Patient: sex M, age 66
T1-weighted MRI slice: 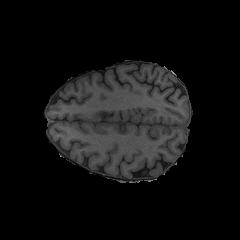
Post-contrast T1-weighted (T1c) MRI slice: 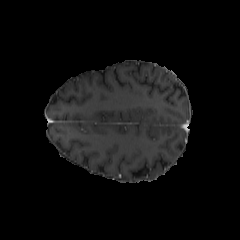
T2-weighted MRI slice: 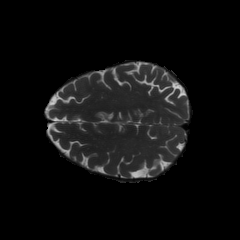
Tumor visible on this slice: no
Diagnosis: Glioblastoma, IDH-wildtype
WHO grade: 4